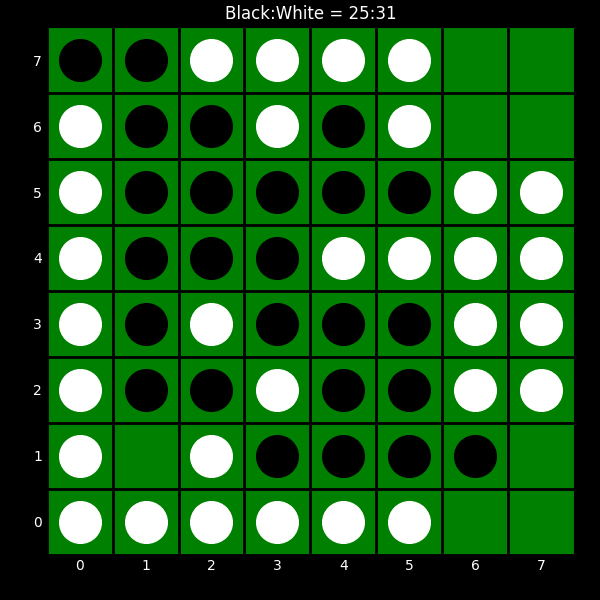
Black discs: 25
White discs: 31